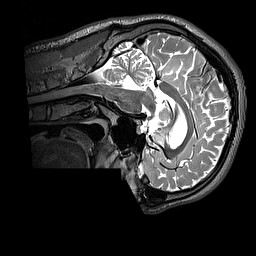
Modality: T2w
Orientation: sagittal
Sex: male
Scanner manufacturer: siemens
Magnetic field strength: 3 T
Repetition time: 3.2 s
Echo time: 0.409 s